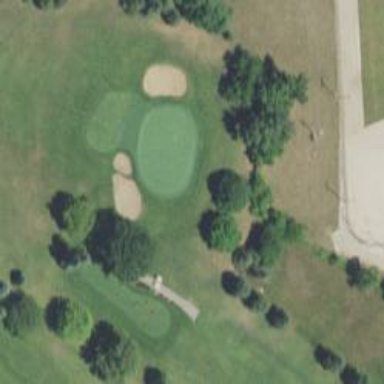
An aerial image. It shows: Golf hole.